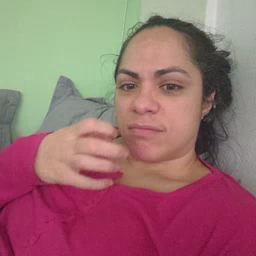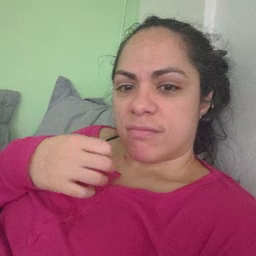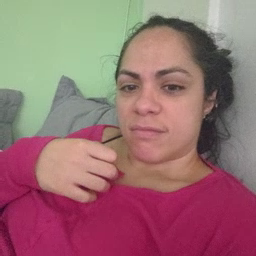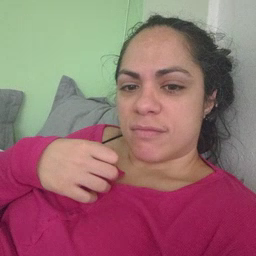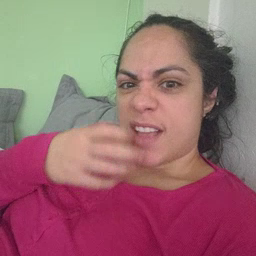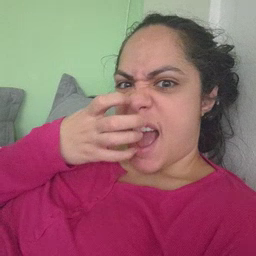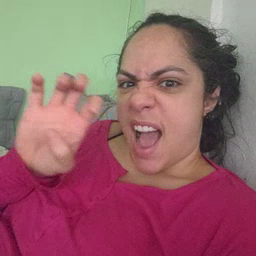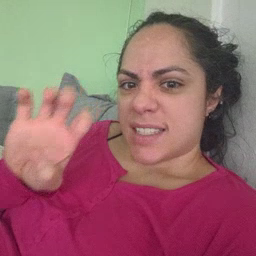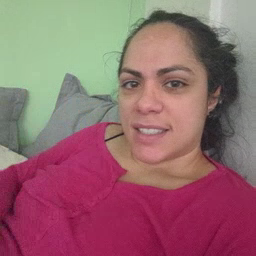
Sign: hot